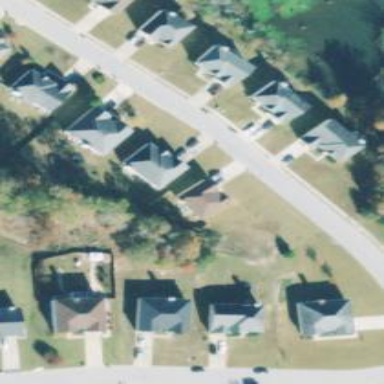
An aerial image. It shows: Residential road in the neighborhood.